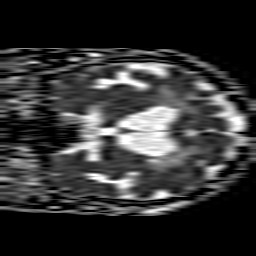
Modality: ADC
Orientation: coronal
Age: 67
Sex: male
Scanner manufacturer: philips
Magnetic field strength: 1.5 T
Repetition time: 3.646 s
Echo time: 0.09255 s